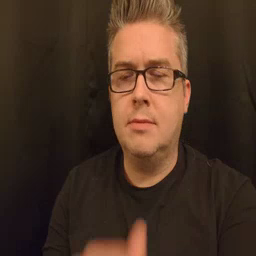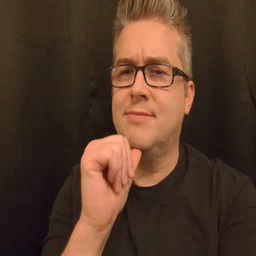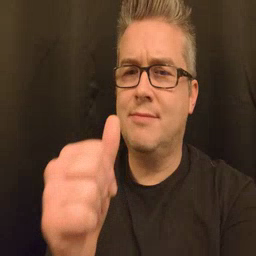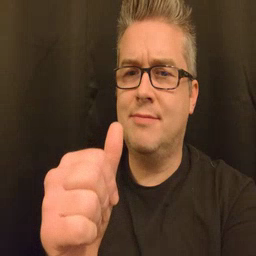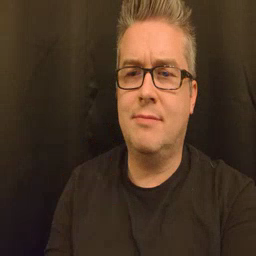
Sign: not